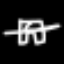
Label: pants